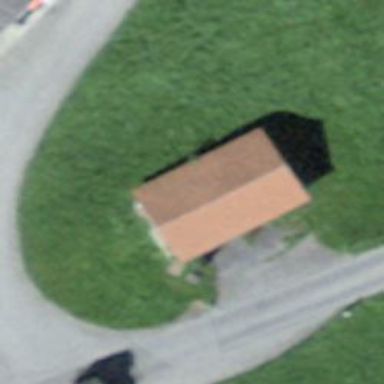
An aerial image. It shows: Shed.